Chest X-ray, PA view. Patient: 26 years old, sex M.
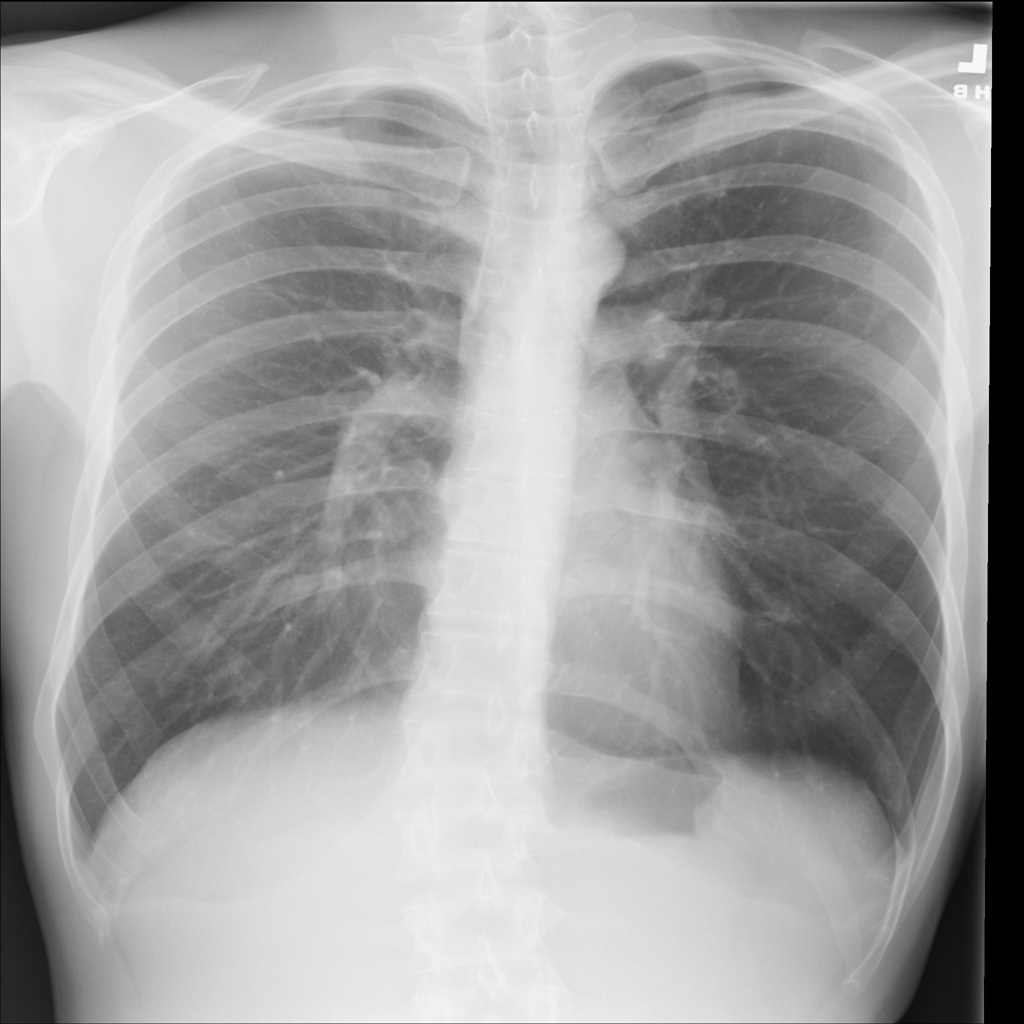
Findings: No Finding